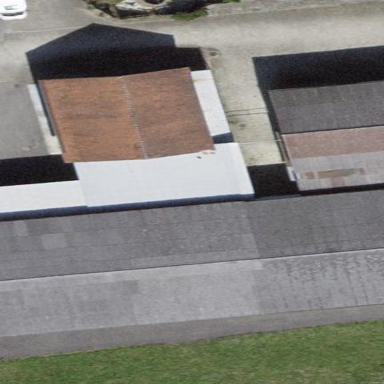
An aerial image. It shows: Hangar building.